RGB frame:
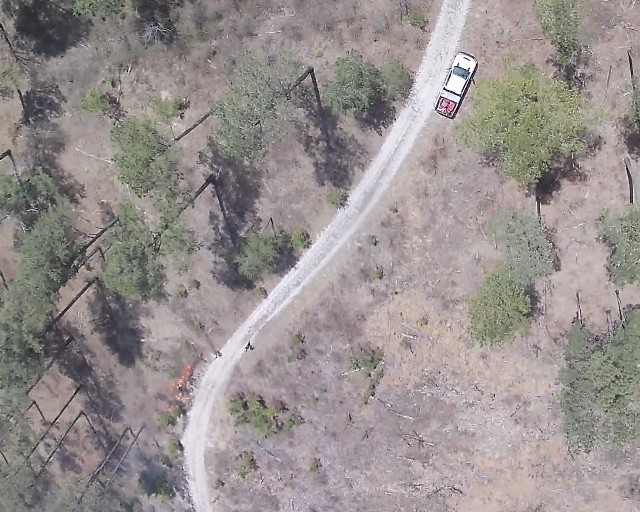
Thermal frame:
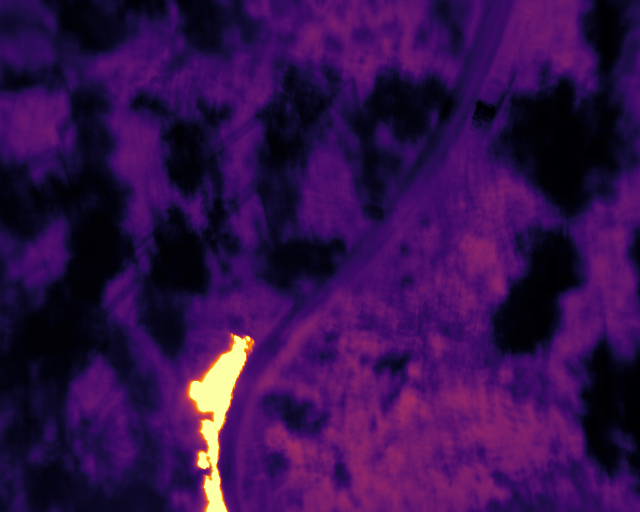
Captured: 2026-02-26 02:32:36
Pixels at or above 80 °C: 3815 (fraction of frame: 0.01164)